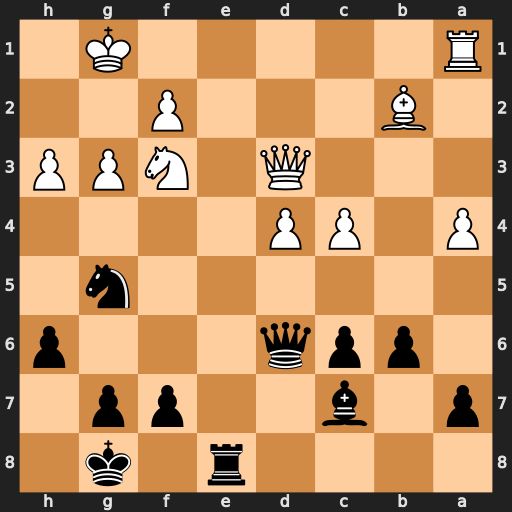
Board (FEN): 4r1k1/p1b2pp1/1ppq3p/6n1/P1PP4/3Q1NPP/1B3P2/R5K1
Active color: b
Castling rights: -
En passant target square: -
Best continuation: Nxh3+ Kg2 Nxf2 Kxf2 Qxg3+